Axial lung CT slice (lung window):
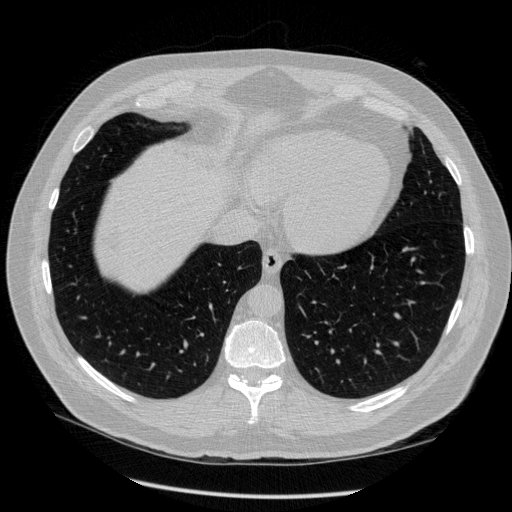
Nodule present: no